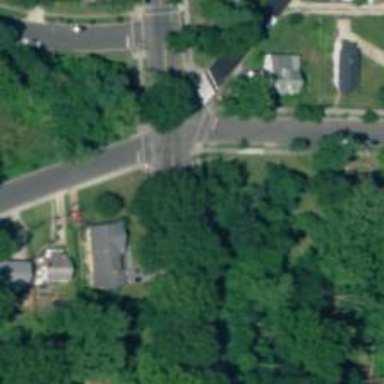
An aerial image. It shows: Road with stop sign.